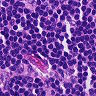
Metastatic tissue present: no